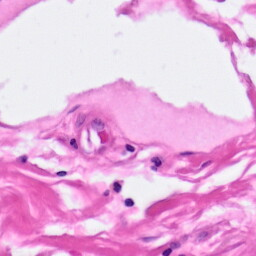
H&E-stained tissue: Pancreatic